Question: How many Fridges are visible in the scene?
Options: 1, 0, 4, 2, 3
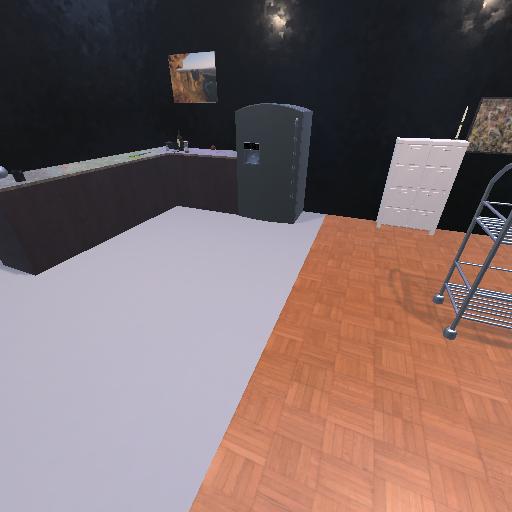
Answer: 1